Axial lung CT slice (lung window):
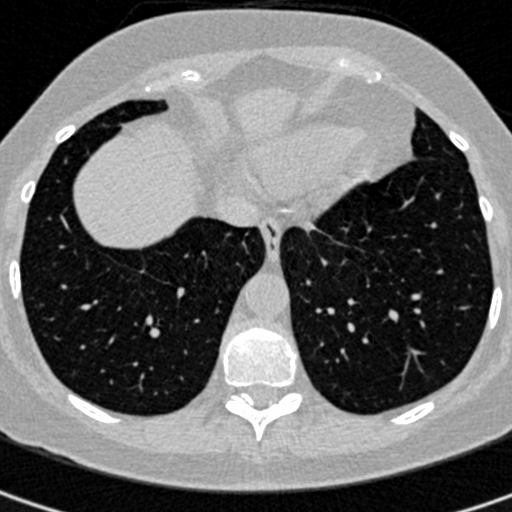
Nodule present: no